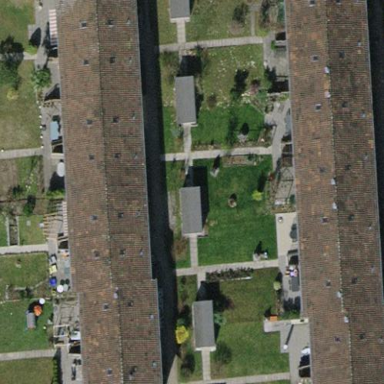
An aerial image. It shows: Residential garden.